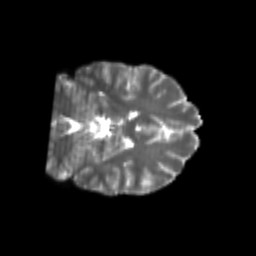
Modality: T2w
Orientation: coronal
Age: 20
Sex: female
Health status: healthy
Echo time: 0.074 s